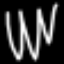
Label: fork